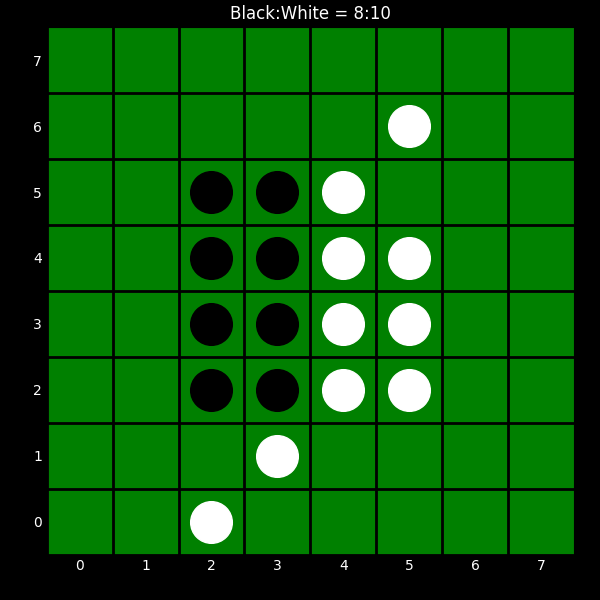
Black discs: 8
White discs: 10